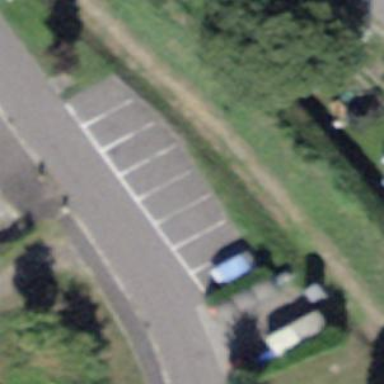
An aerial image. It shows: Parking area.